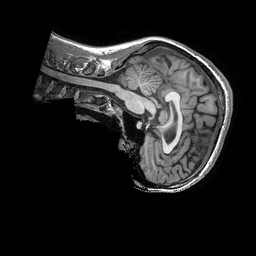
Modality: T1w
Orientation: sagittal
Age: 26
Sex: female
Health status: healthy
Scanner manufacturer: ge